Question: I am making an application where there are 32 Check Box, and a NSTextField.
If the user clicks on the NSTextField the buttons shall assume the value that describes the binary rappresentation of this number.
No problem receiving the "clicked" action on the NSTextField, but for the buttons I have declared an array of 32 NSButtons:
'''
#import <Foundation/Foundation.h>
@interface Handler : NSObject
{
@private
IBOutlet NSTextField* textField;
IBOutlet NSButton* bits[32]; // here are the buttons
}
- (void)awakeFromNib;
- (void) setTextField : (int) value;
- (int) getTextField;
@end
'''
But when I try to link a Check Box with the IBOutlet "bits", I can't do it for each member.
So I can only make that array of 32 pointers to NSButton to one box.
I also show an image:

This is a problem for me, do I have to manually declare 32 different outlets with 32 different names?
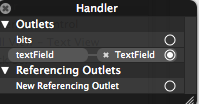
Answer: This is probably a good example of using an NSMatrix object.
You can add one button to your interface and then with the button selected in Xcode 4 go to Editor > Embed In > Matrix. Then you can option drag on a corner of the button to expand it into a matrix.
NSMatrix allows you to retrieve the cell values by searching for a given tag or by column/row coordinates.
HOW TO:
1) Embedding the NSButton object:

2) Option-Drag any of the button corners to expand the matrix: